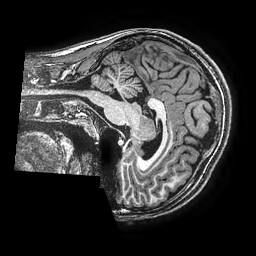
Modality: T1w
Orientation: sagittal
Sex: male
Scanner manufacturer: ge
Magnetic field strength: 3 T
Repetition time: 0.0077 s
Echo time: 0.003436 s